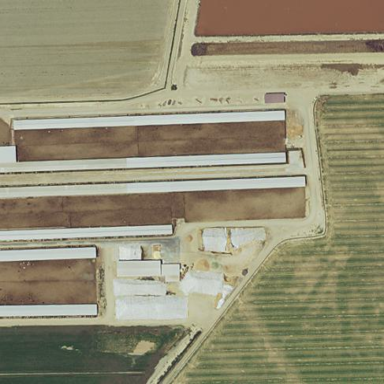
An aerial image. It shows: Farmyard area.